Field crop: maize
Growth stage: 1
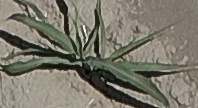
Species: sorghum